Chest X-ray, PA view. Patient: 23 years old, sex F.
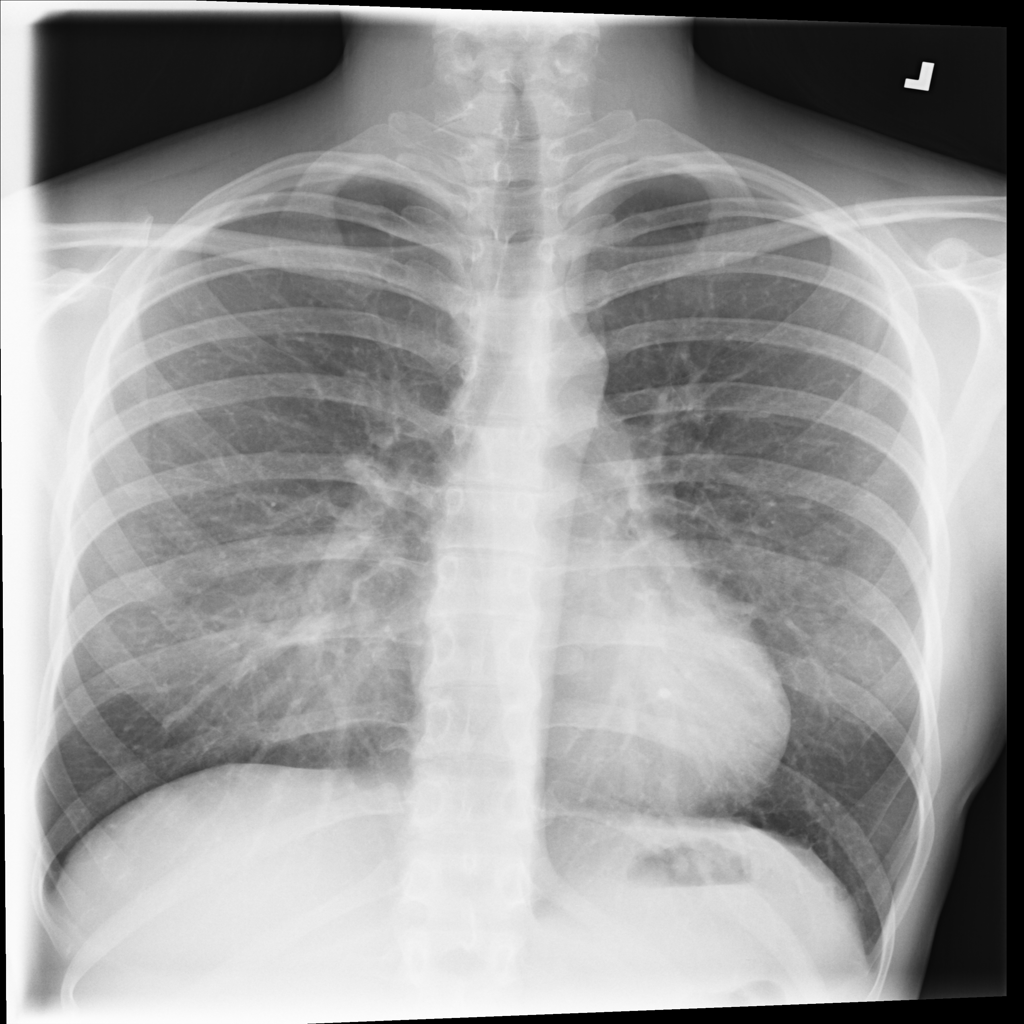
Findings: No Finding